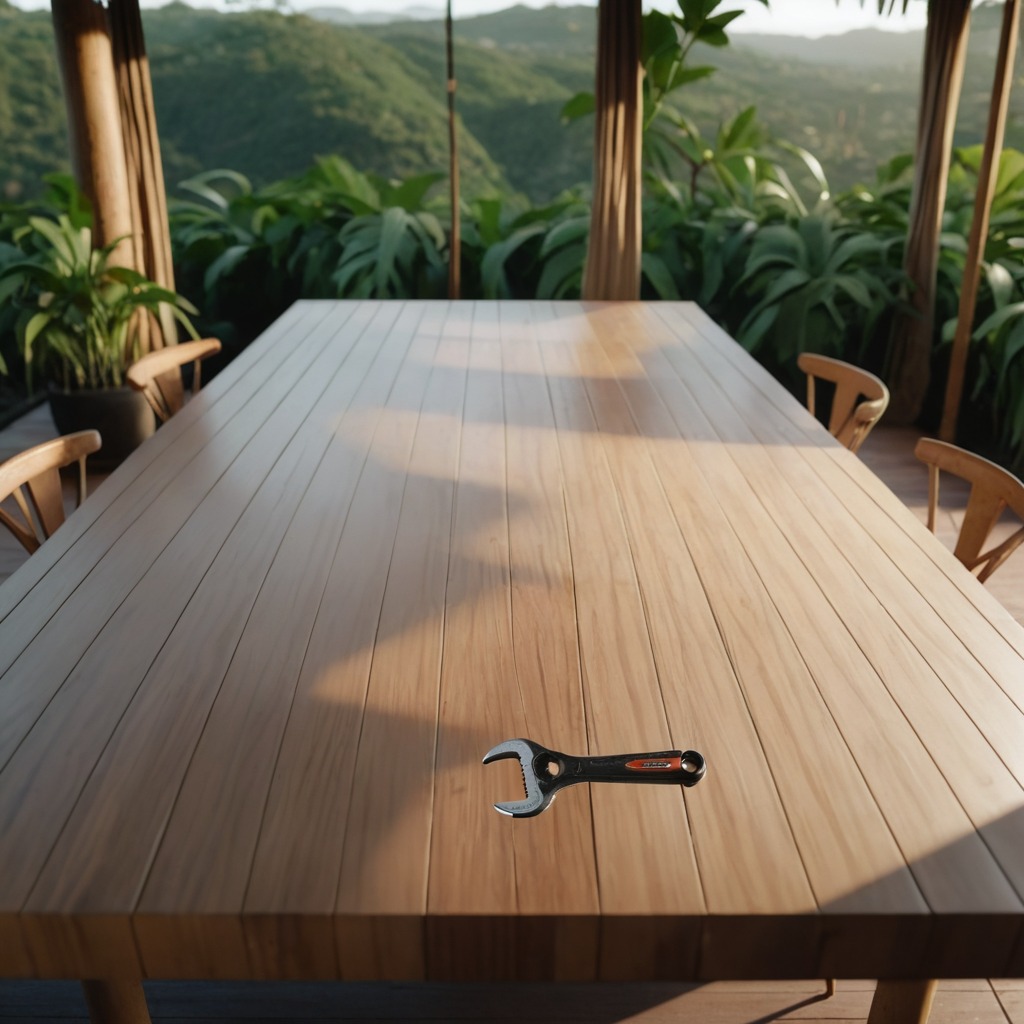
An wrench is lying on a wooden table inside a jungle field workshop tent.